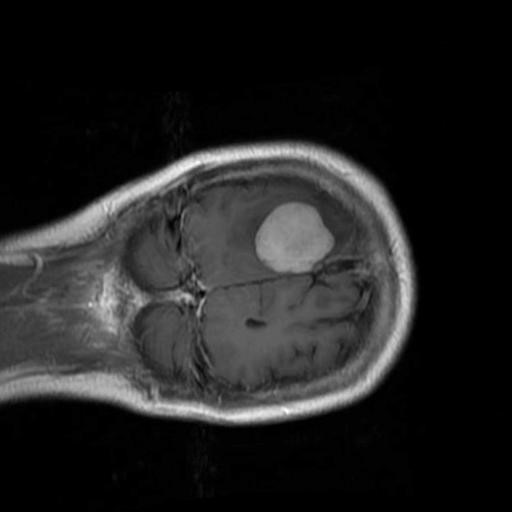
Label: brain_menin